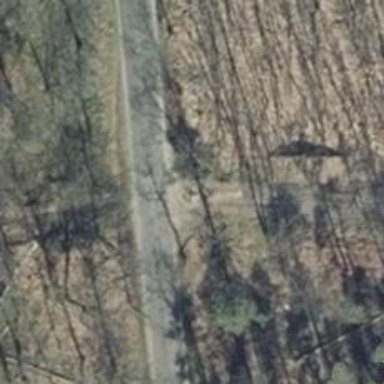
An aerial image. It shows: Emergency access point on the road.